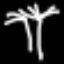
Label: palm tree